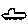
Label: car